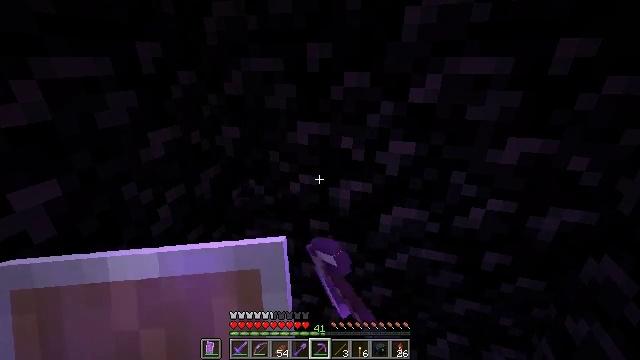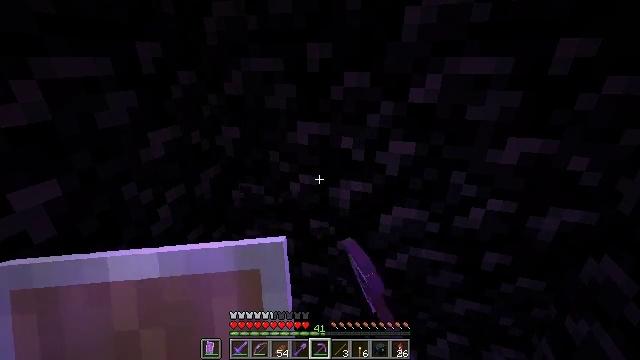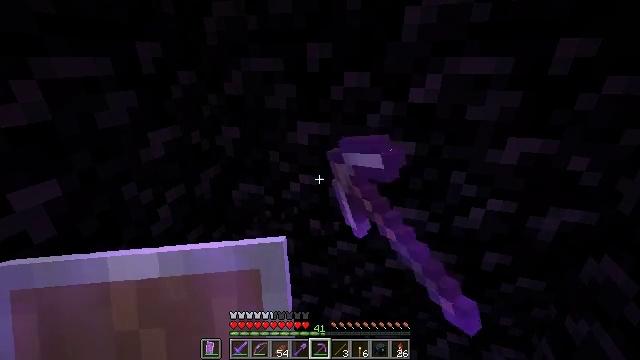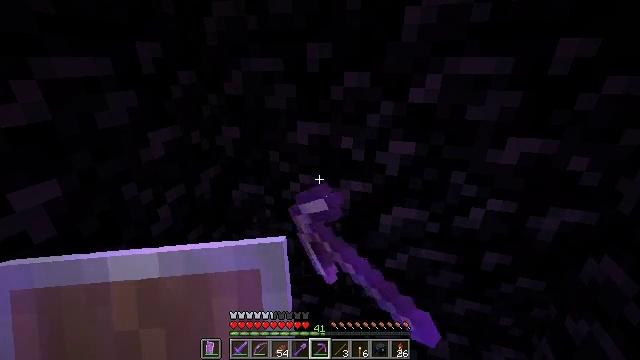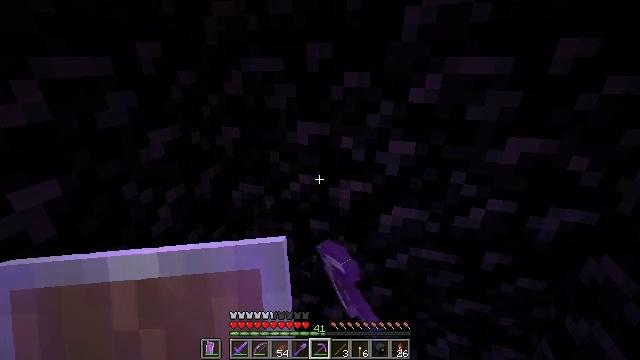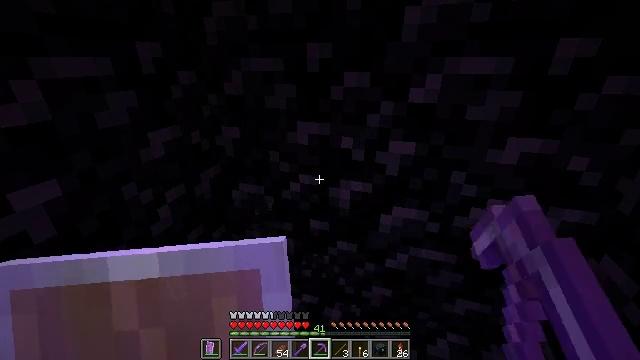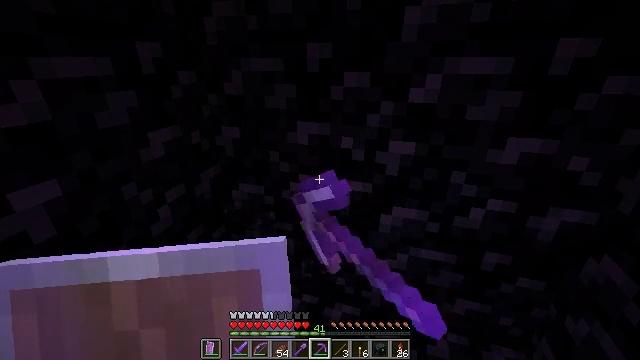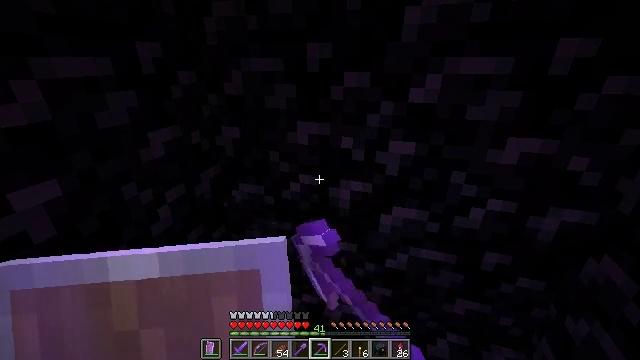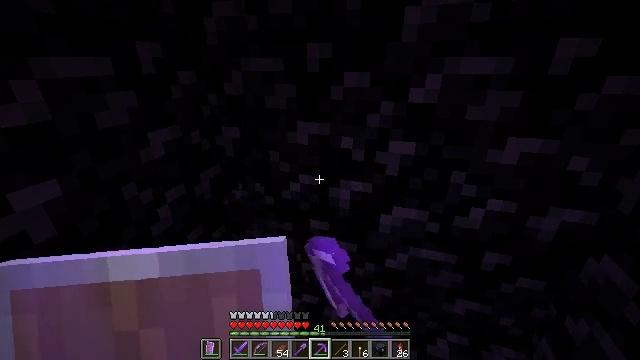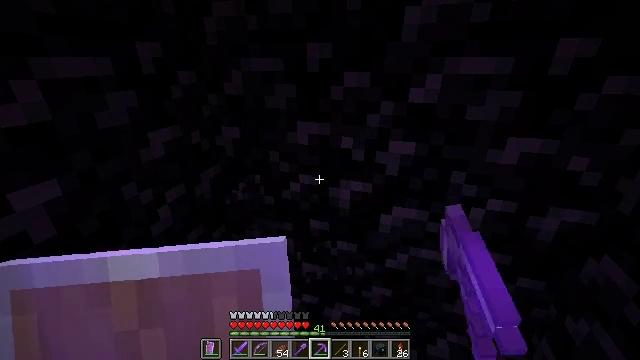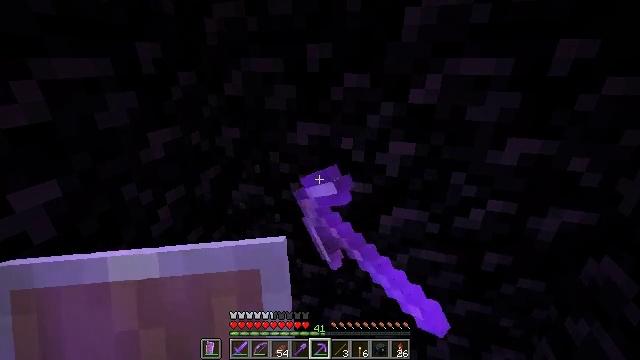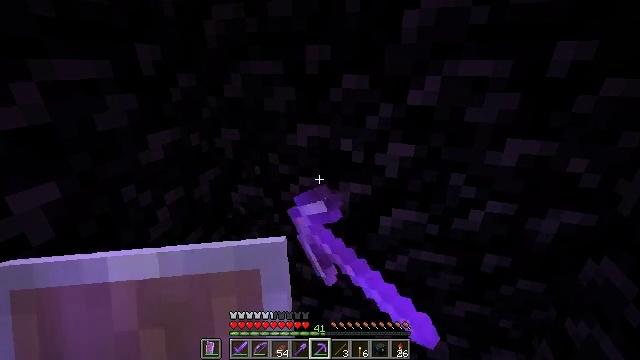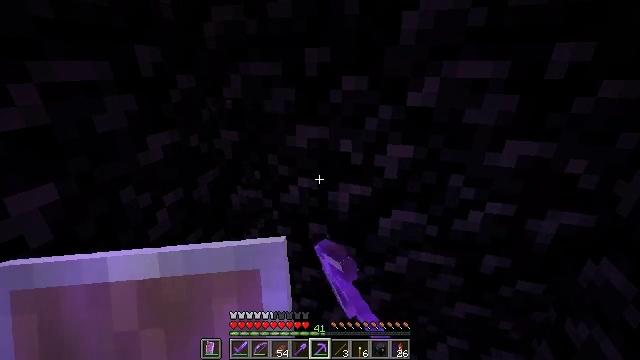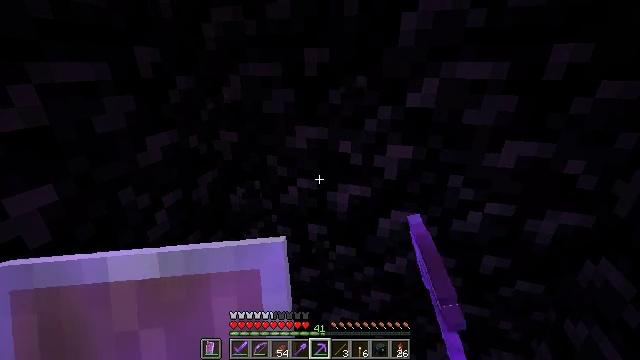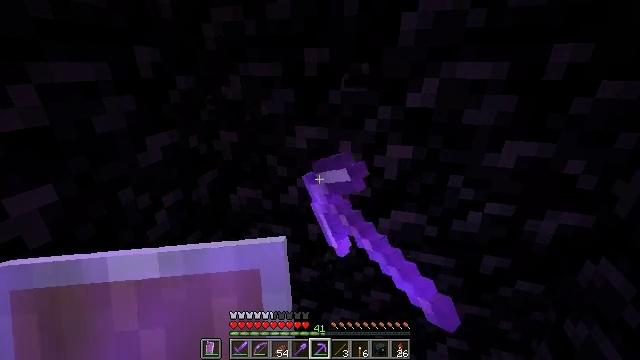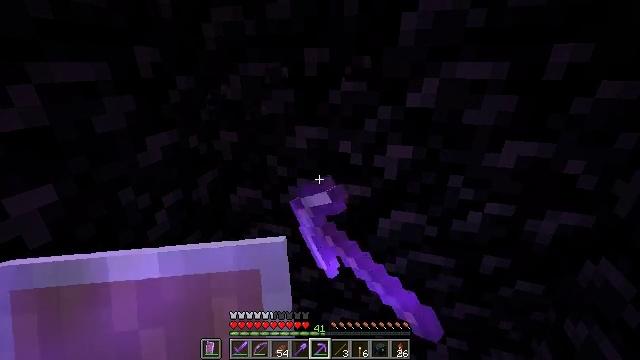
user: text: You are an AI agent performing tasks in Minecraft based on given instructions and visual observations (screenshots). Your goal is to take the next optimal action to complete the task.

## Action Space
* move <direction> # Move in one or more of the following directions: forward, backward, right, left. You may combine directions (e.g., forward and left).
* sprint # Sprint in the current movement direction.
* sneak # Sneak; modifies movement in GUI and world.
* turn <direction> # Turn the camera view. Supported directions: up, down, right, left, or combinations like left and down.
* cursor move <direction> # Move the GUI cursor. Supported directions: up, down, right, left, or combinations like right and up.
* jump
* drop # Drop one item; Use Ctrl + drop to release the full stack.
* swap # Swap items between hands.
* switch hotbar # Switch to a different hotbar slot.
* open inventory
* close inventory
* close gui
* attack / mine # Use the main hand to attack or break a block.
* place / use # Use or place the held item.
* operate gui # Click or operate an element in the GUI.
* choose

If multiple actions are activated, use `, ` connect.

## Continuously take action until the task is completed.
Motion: motion action
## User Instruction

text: Mine the tough obsidian.
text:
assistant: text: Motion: attack / mine
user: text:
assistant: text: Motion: attack / mine
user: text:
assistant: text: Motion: attack / mine
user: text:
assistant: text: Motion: attack / mine
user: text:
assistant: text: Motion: attack / mine
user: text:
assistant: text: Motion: attack / mine
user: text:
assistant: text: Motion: attack / mine
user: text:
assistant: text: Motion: attack / mine
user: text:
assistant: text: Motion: attack / mine
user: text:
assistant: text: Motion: attack / mine
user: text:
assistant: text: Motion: attack / mine
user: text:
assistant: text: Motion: attack / mine
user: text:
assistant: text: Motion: attack / mine
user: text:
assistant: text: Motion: attack / mine
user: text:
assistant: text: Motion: attack / mine
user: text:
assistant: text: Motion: attack / mine
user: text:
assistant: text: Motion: attack / mine
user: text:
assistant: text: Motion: attack / mine
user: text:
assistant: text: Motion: attack / mine
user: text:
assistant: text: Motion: attack / mine
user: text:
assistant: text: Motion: attack / mine
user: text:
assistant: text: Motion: attack / mine
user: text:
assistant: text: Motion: attack / mine
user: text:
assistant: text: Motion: attack / mine
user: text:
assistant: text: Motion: attack / mine
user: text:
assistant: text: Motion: attack / mine
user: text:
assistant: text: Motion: attack / mine
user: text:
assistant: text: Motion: attack / mine
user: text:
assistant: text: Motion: attack / mine
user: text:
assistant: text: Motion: attack / mine